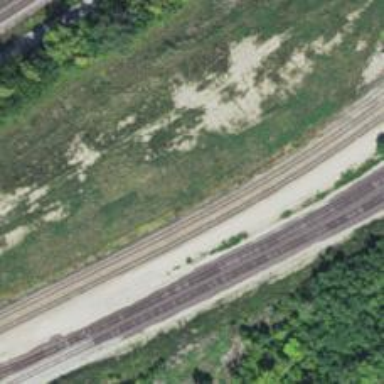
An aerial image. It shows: Abandoned railway.